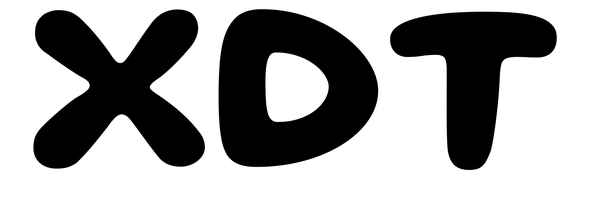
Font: Gluten_SemiBold